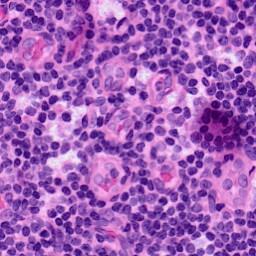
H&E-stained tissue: LymphNode